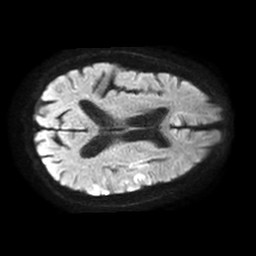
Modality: TRACE
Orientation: axial
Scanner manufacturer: philips
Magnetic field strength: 1.5 T
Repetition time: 3.406 s
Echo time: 0.06899 s